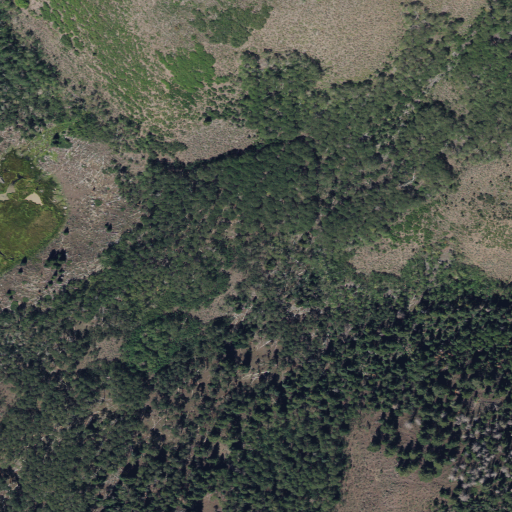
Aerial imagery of plain(s) in Utah named Scrub Flat containing deciduous forest, evergreen forest, and mixed forest